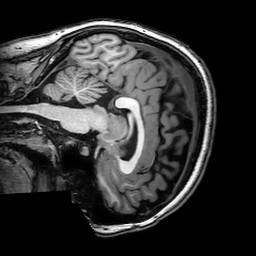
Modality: T1w
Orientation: sagittal
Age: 21
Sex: female
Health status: healthy
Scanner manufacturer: philips
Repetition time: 0.008151 s
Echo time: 0.00373 s